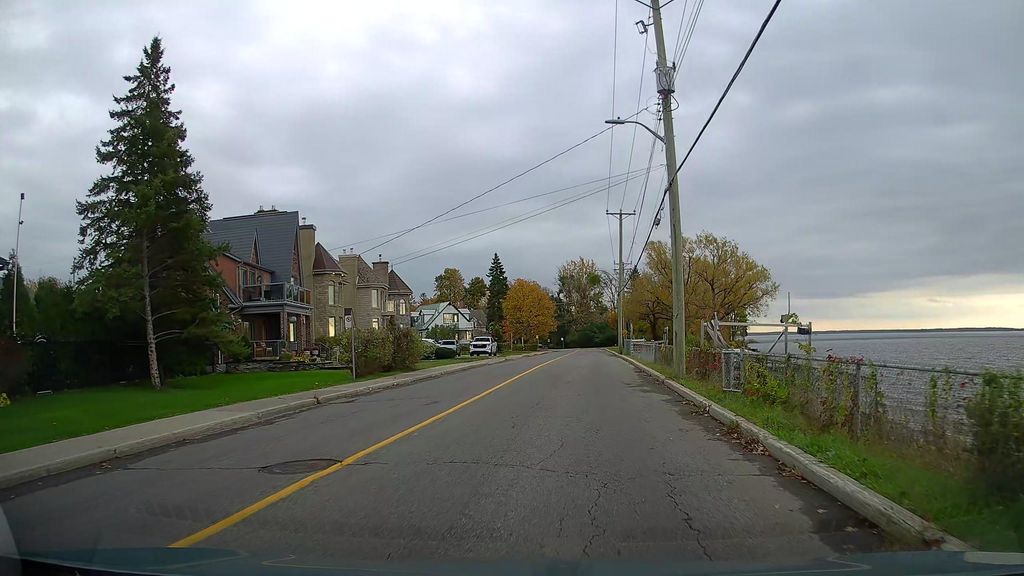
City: montreal